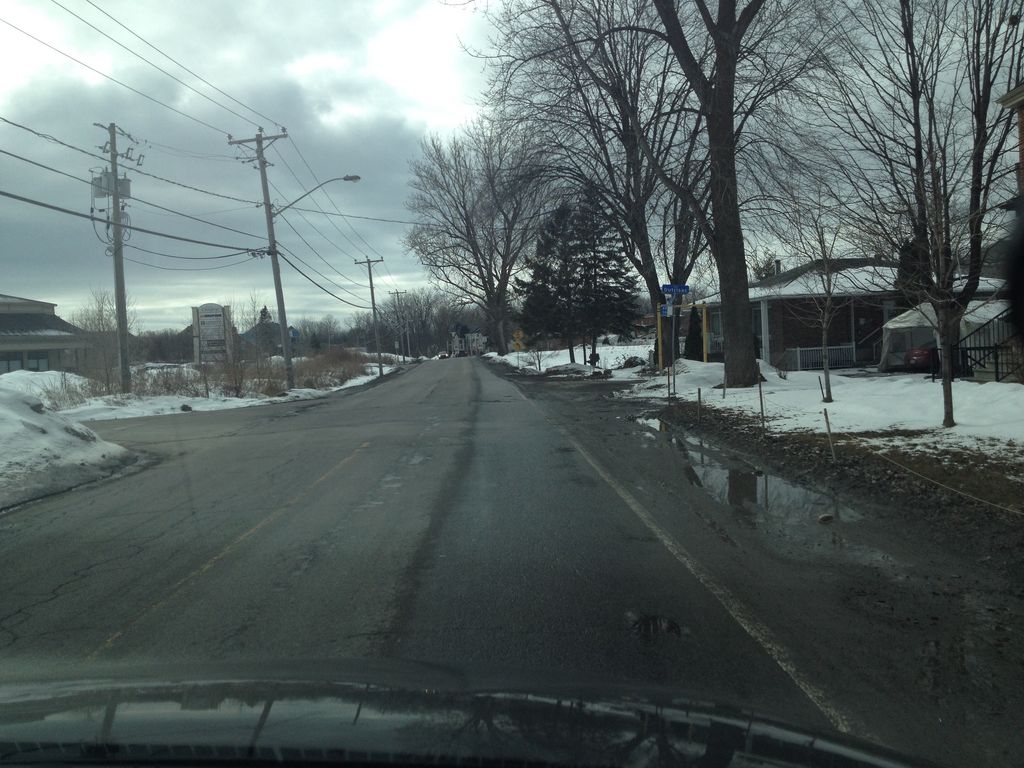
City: montreal